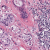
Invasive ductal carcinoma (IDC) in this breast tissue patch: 1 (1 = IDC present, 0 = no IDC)